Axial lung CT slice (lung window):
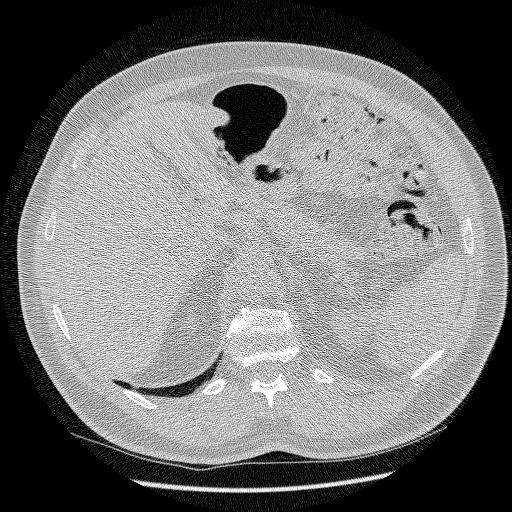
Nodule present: no